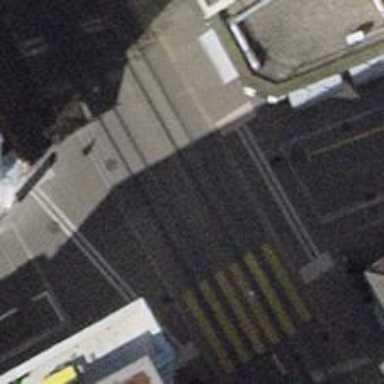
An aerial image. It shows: Tram level crossing on the railway.